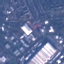
Land use / land cover: Industrial